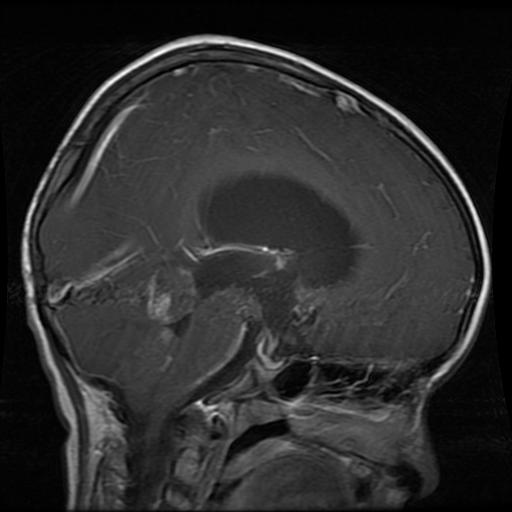
Label: glioma